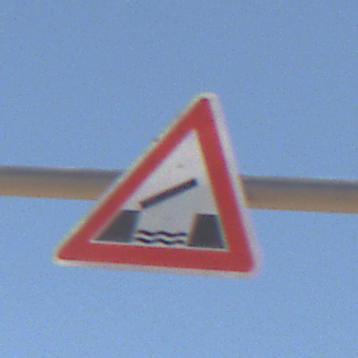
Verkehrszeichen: BeweglicheBruecke
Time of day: Midday
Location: Outdoor (Nature)
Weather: Clear
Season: NotSpecified
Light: Natural